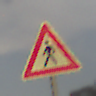
Verkehrszeichen: FussgaengerRechts
Umgebung: Outdoor, Nature
Tageszeit: Midday
Wetter: PartlyCloudy
Licht: Natural
Jahreszeit: NotSpecified
Kontrast: LowContrast